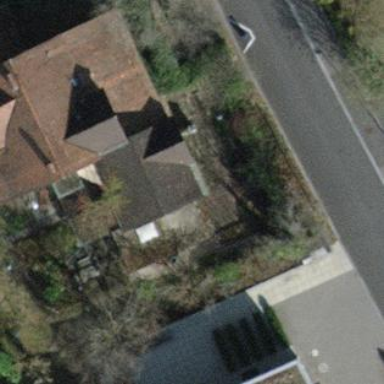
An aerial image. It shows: The building has gabled roof.